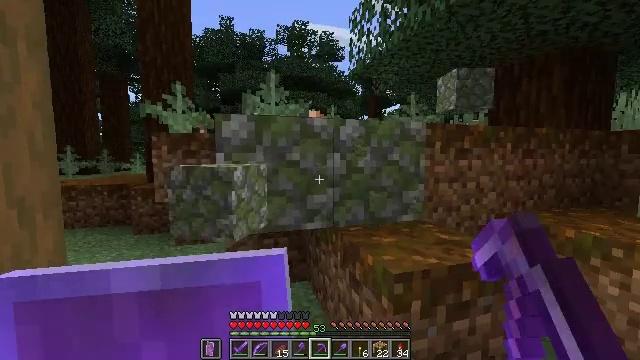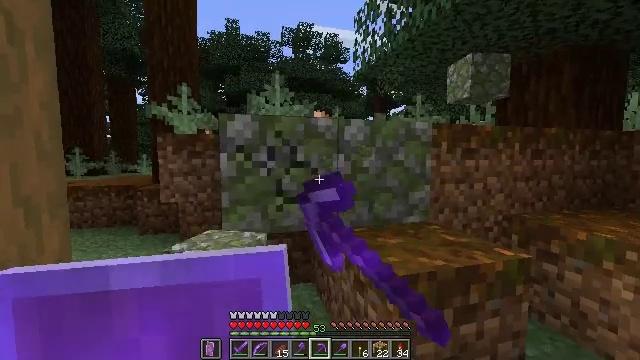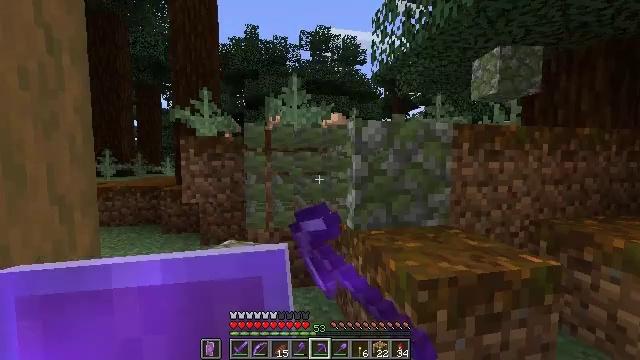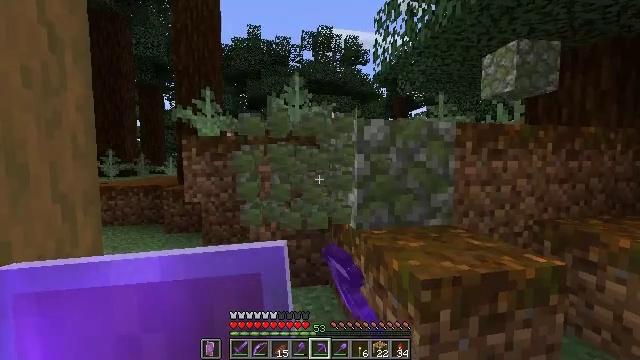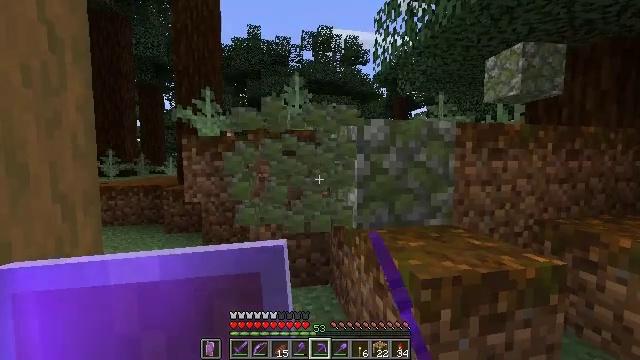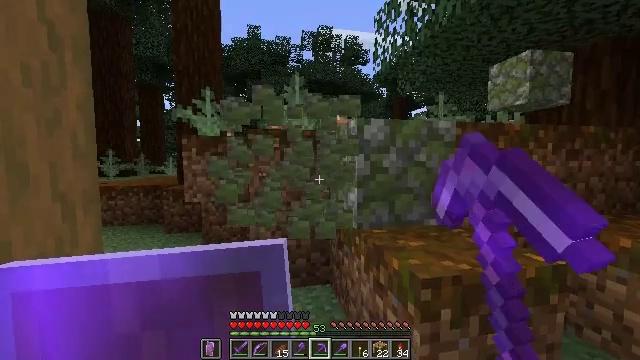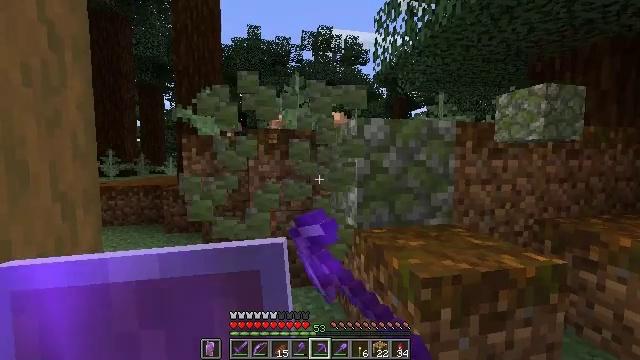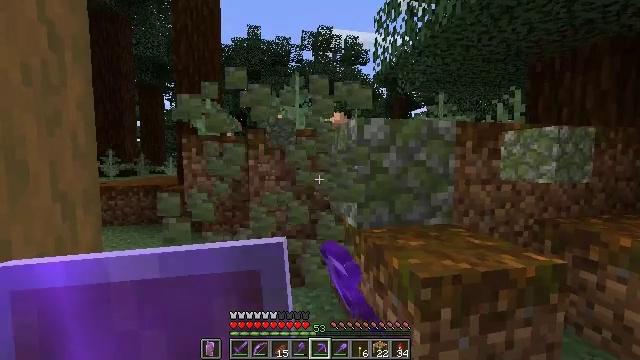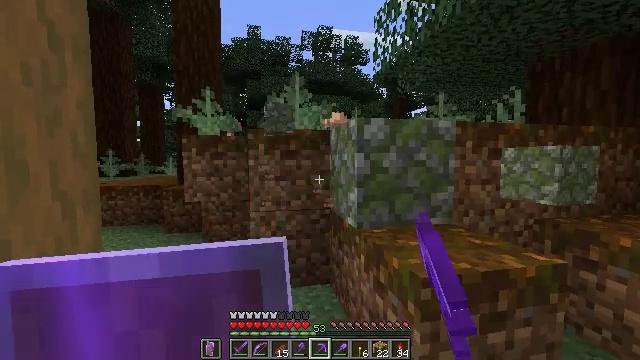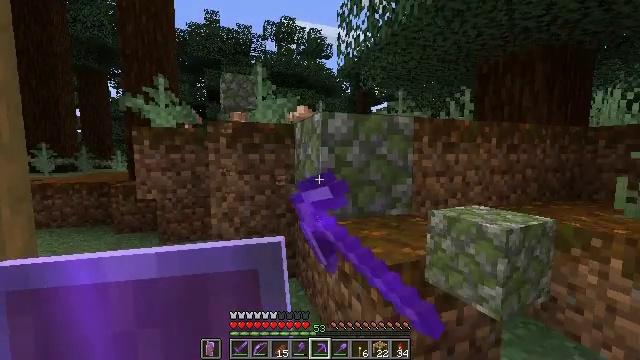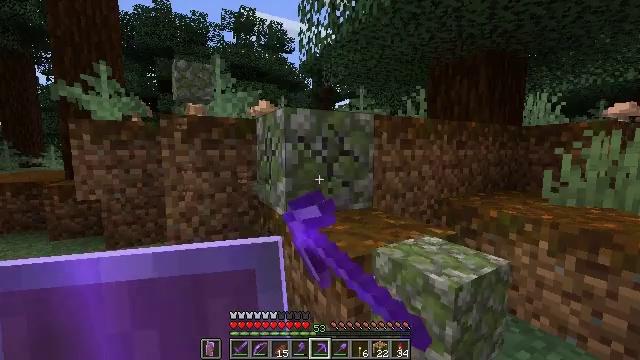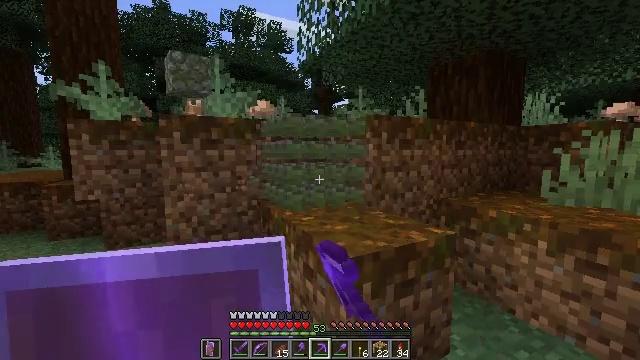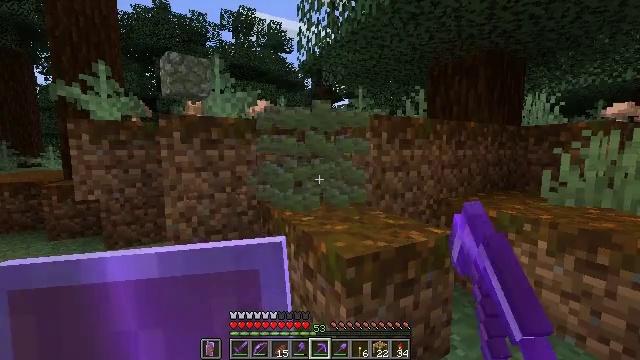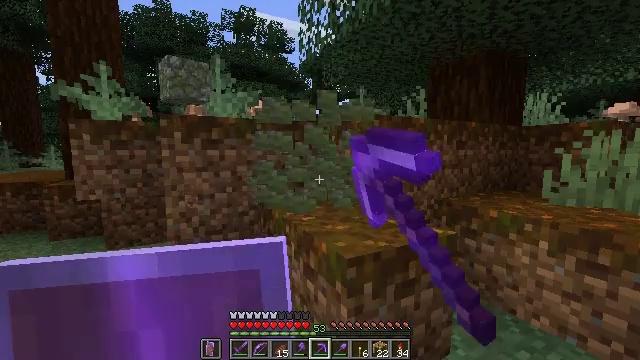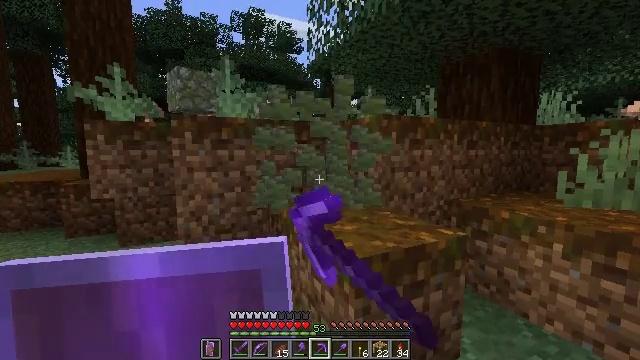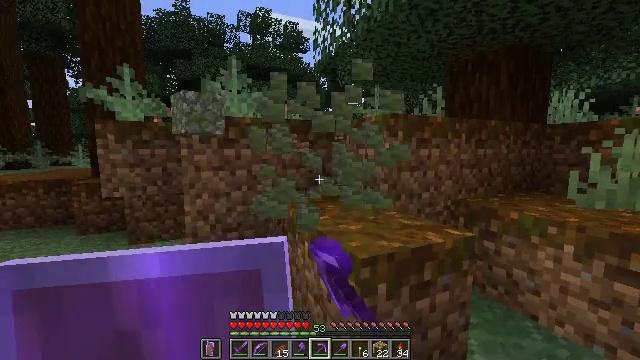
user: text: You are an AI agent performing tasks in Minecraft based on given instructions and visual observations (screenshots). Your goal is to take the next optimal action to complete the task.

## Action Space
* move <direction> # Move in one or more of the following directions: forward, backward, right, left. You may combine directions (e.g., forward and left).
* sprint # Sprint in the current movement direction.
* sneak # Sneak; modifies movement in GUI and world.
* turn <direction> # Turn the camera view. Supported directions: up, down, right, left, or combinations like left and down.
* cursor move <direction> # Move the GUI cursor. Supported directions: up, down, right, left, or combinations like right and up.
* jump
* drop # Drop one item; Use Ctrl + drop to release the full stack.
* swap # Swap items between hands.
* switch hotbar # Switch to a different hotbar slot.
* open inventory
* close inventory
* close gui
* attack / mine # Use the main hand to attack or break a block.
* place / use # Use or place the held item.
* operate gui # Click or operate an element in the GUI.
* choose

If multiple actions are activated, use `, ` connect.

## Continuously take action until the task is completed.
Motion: motion action
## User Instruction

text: Mine the mossy cobblestone underground.
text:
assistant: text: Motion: turn left, attack / mine
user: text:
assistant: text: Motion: turn left, attack / mine
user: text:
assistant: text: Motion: attack / mine
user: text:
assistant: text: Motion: attack / mine
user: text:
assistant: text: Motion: attack / mine
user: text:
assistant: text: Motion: attack / mine
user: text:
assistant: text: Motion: attack / mine
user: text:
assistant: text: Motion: attack / mine
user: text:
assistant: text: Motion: turn right and down, attack / mine
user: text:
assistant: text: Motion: turn right, attack / mine
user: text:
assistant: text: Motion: attack / mine
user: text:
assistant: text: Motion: attack / mine
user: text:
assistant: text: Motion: attack / mine
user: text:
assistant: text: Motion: turn left, attack / mine
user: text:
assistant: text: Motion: turn left, attack / mine
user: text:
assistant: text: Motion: attack / mine